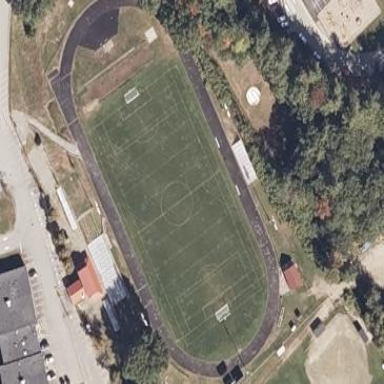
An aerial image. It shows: American football pitch.